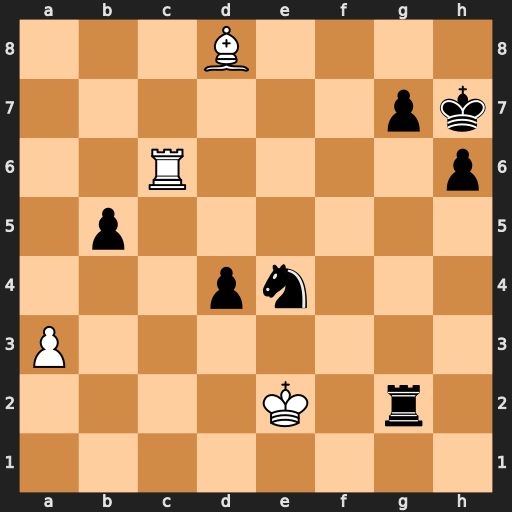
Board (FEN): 3B4/6pk/2R4p/1p6/3pn3/P7/4K1r1/8
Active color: w
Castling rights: -
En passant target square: -
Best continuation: Kf3 Rg6 Rxg6 Nd2+ Ke2 Kxg6 Kxd2